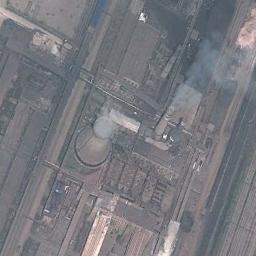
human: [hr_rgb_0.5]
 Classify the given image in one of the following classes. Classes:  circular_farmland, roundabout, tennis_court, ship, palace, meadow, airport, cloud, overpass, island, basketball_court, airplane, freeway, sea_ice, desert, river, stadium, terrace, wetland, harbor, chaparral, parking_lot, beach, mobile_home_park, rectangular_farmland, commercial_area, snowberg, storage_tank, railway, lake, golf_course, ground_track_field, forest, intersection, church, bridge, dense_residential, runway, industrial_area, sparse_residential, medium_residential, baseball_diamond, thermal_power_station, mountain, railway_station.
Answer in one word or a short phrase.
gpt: thermal_power_station